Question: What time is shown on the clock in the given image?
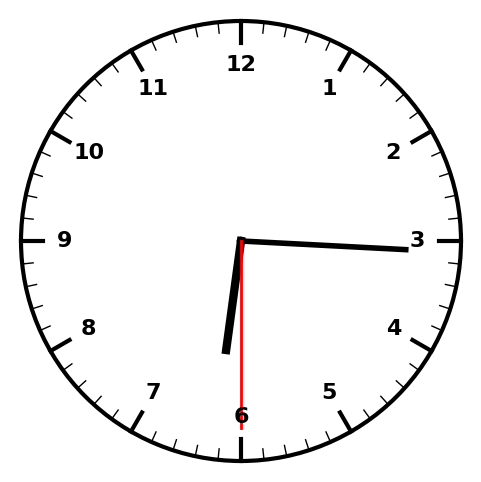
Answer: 06:15:30